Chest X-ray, PA view. Patient: 40 years old, sex F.
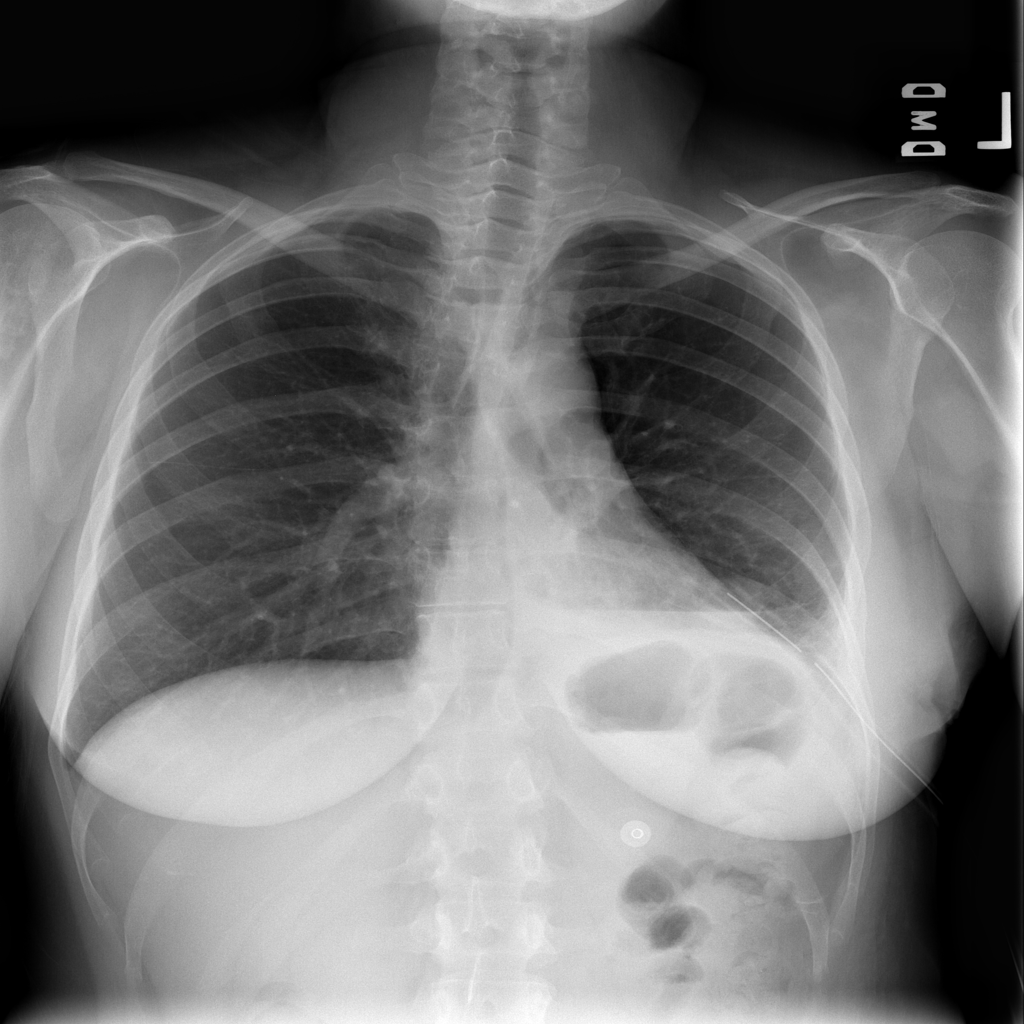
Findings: Atelectasis